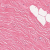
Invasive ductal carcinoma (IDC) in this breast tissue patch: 0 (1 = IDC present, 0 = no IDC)